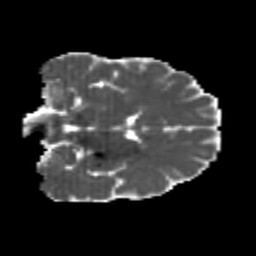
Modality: MD
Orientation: coronal
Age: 22
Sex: male
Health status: healthy
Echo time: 0.074 s